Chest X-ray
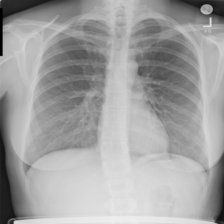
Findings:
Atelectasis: negative
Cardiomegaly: negative
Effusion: negative
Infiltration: negative
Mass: negative
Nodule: negative
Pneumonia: negative
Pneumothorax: negative
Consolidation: negative
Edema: negative
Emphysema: negative
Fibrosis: negative
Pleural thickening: negative
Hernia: negative